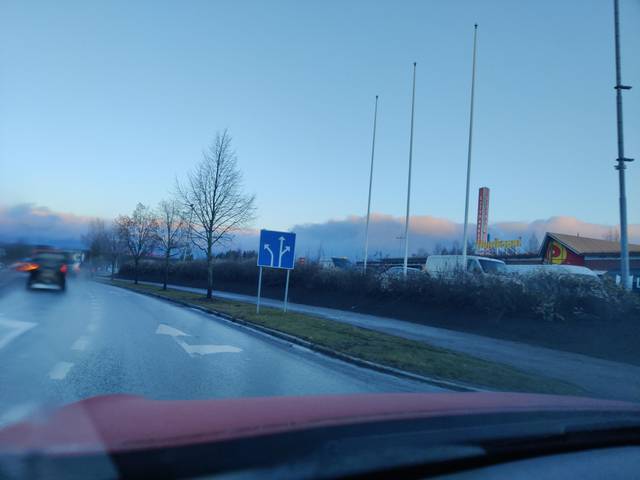
Region: Finland
Coordinates: 61.466, 23.506